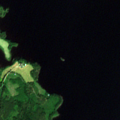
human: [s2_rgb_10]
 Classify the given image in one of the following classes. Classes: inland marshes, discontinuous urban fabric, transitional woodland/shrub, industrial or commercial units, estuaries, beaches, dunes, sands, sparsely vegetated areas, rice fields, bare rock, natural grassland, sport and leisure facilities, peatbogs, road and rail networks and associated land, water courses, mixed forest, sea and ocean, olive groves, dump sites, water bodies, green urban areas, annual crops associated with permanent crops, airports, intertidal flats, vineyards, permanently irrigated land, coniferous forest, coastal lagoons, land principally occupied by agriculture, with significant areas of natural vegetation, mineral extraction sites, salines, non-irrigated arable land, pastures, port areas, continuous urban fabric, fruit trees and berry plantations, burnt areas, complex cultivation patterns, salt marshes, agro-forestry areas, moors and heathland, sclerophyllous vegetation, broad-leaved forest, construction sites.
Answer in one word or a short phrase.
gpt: land principally occupied by agriculture, with significant areas of natural vegetation, coniferous forest, water bodies